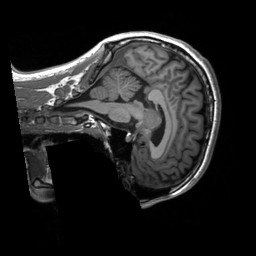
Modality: T1w
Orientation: sagittal
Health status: healthy
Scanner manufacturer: siemens
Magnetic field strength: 3 T
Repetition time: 2.3 s
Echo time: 0.00207 s